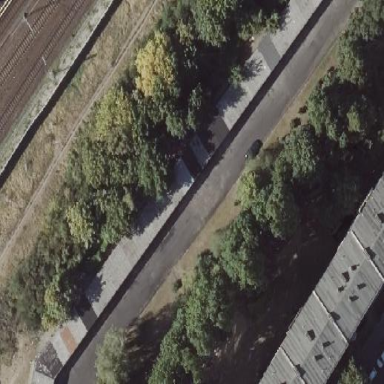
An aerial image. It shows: Group of garages.